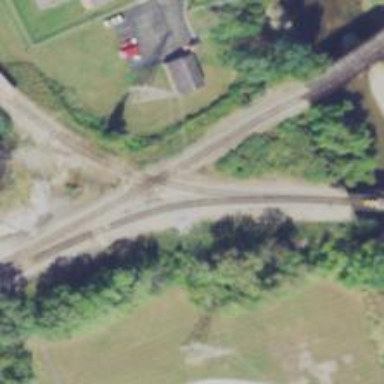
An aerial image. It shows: Railway crossing.